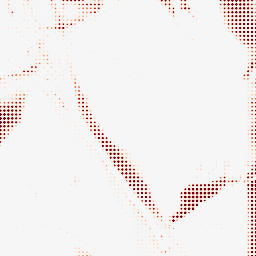
Category: morphological
Decomposition family: morphological_rect
Decomposition parameters: operation: opening
width: 50
height: 3
Upsampling method: sinc_blackman
Upsampling parameters: scale: 8
kernel_size: 4
Upsampling scale: 8